Field crop: maize
Growth stage: 2
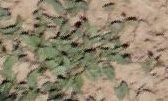
Species: convolvulus